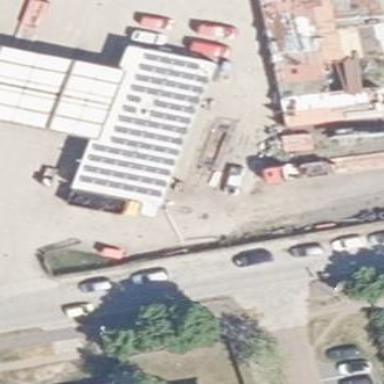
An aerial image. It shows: Industrial building housing shop specializing in tires.